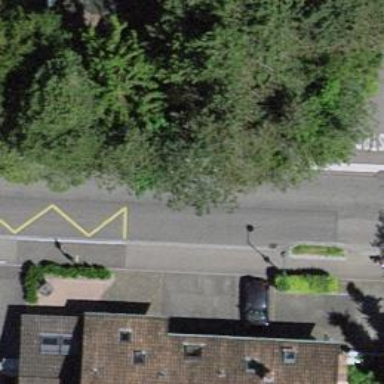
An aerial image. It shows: Platform for public transport on the road.